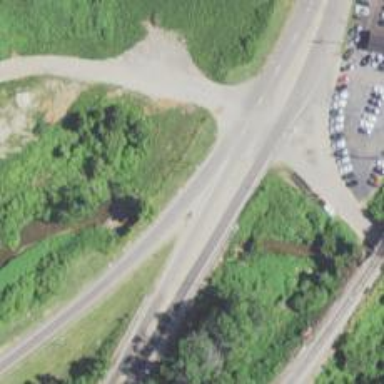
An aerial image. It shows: Primary link highway with asphalt surface.